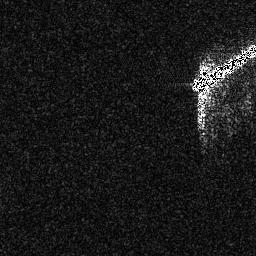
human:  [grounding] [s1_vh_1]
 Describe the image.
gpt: In the satellite image, there is  <ref>1 large ship </ref> <box>[[74, 16, 99, 36, 0]]</box> located at top right.